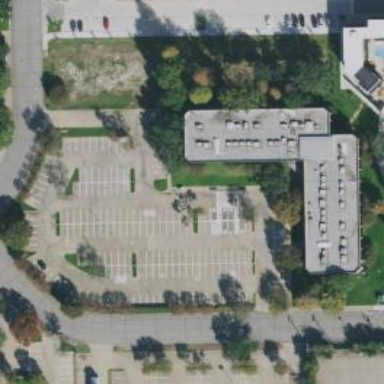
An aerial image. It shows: Office building.